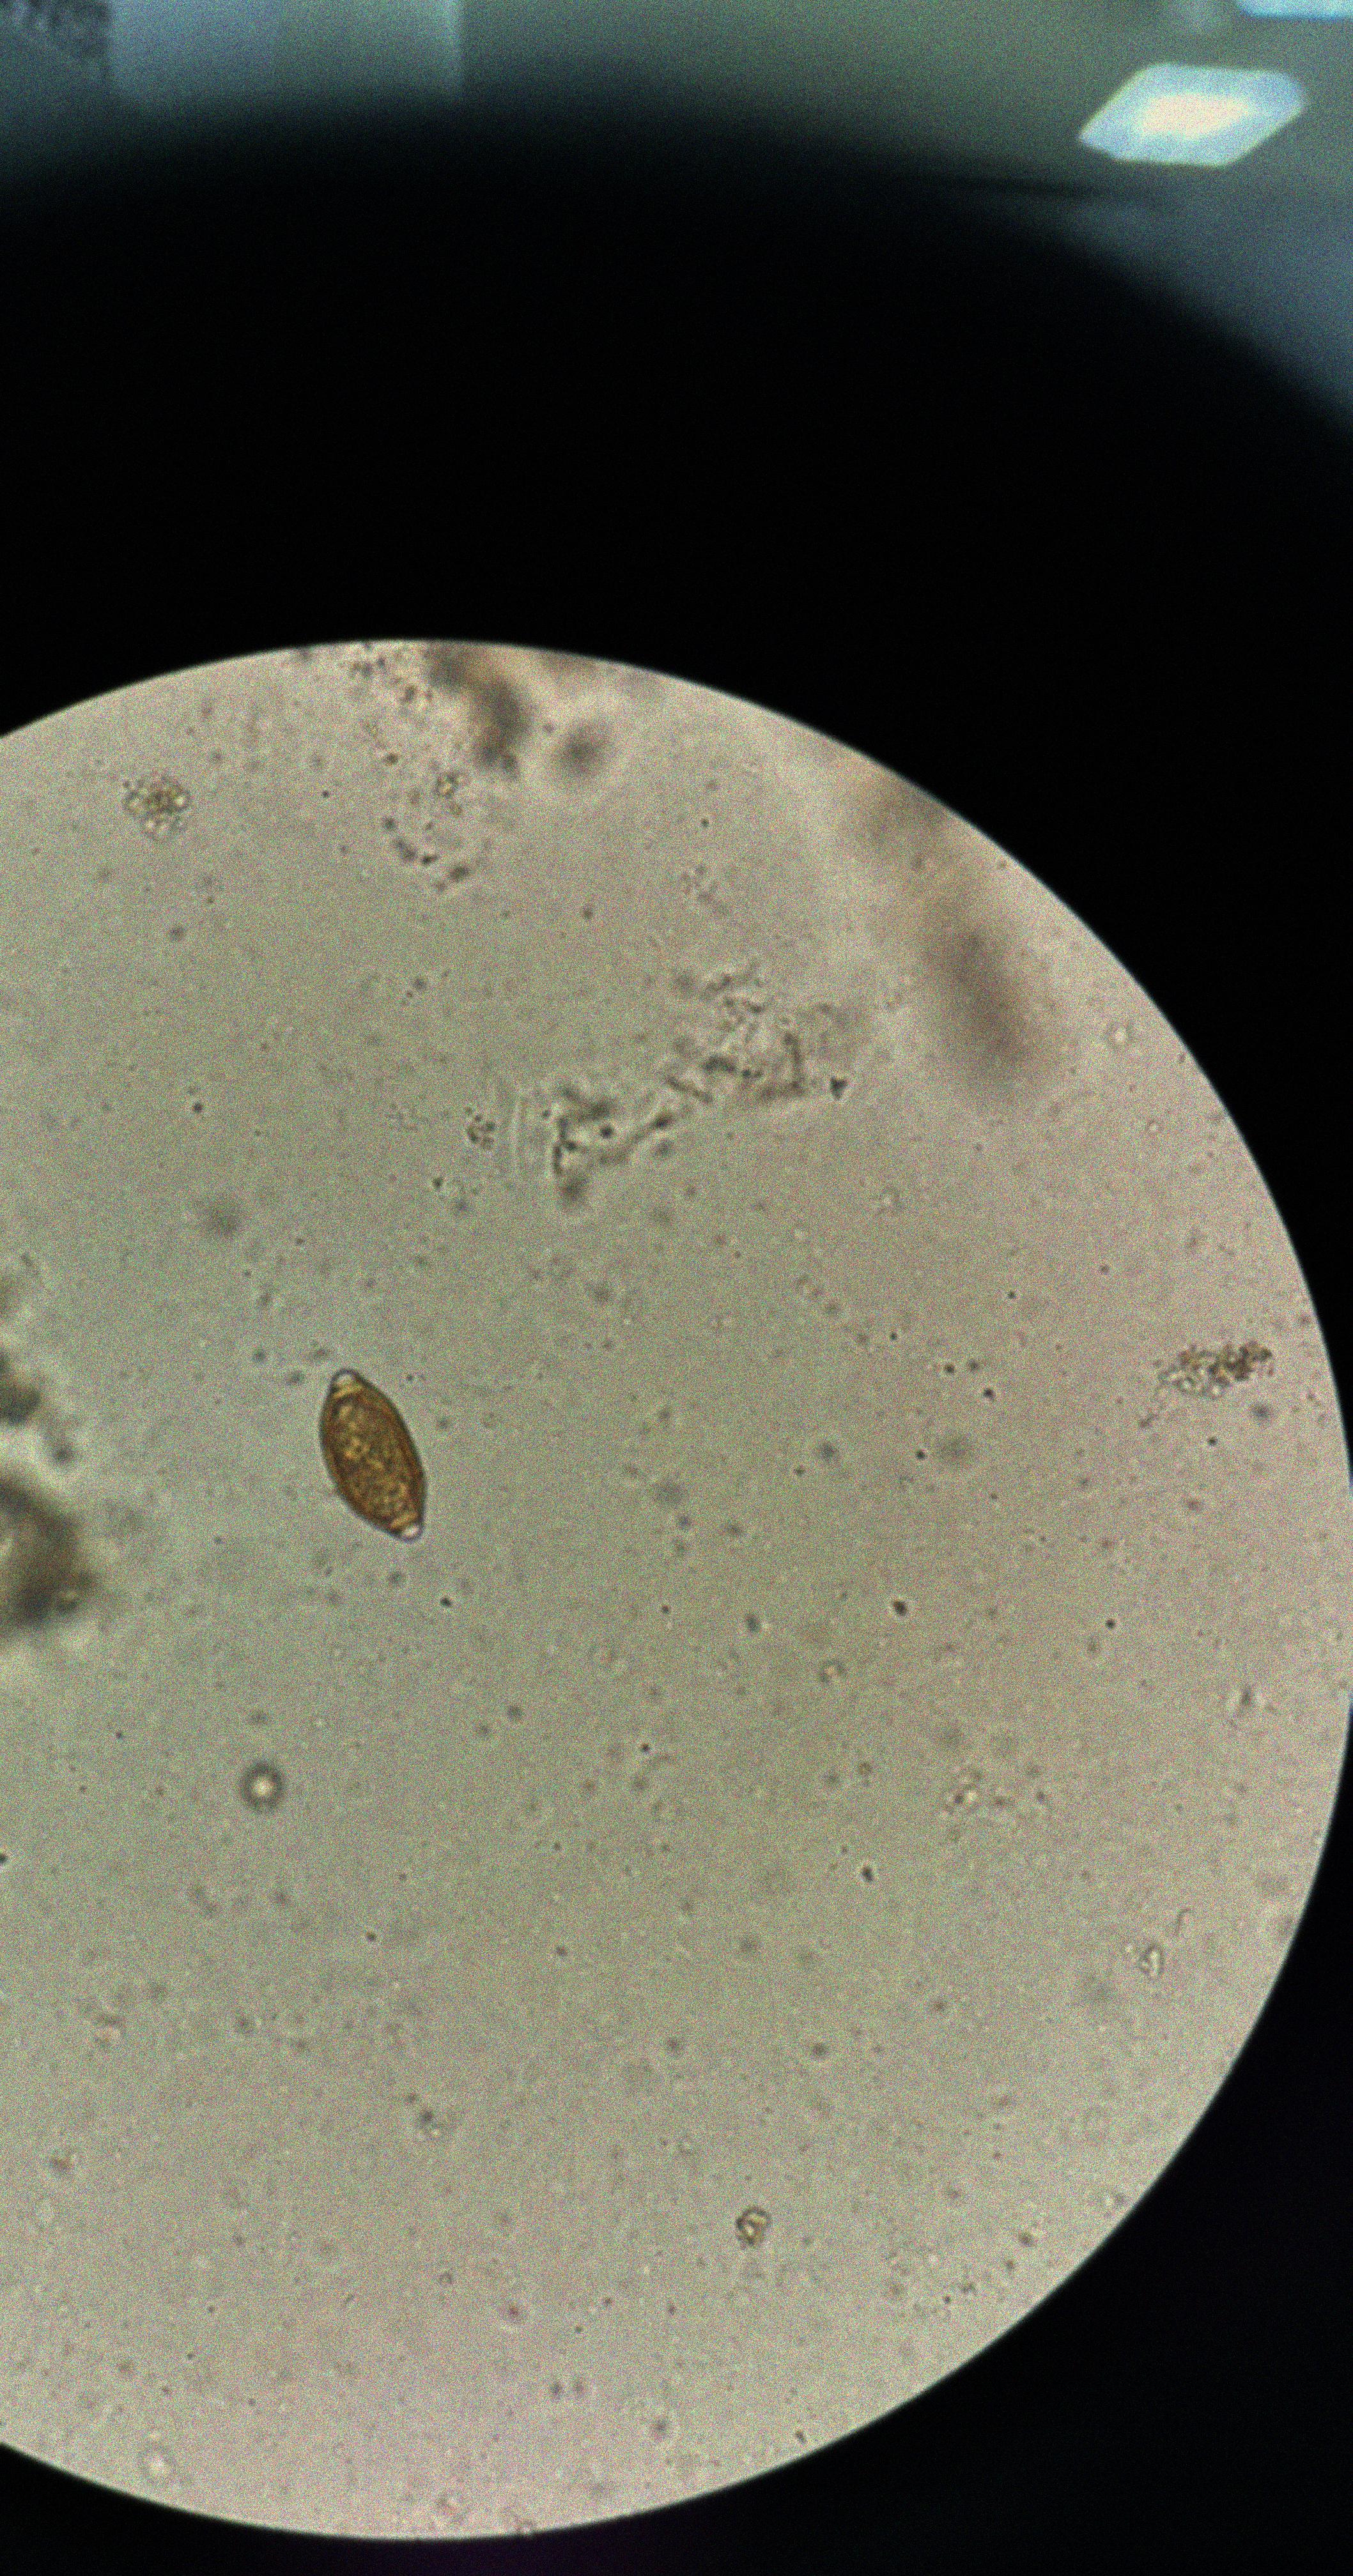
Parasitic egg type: Trichuris trichiura